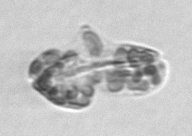
Label: Karenia